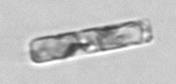
Label: Guinardia_delicatula